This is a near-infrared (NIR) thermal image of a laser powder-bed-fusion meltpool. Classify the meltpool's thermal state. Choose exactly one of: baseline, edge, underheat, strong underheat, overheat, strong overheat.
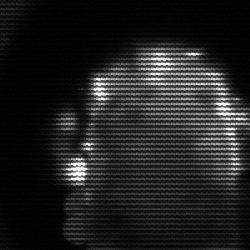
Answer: baseline